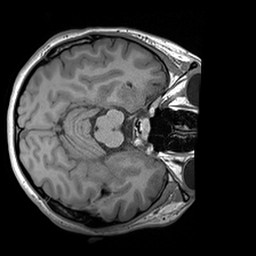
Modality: T1w
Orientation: axial
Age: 22
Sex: female
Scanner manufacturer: siemens
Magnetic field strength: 3 T
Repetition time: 1.6 s
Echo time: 0.00236 s